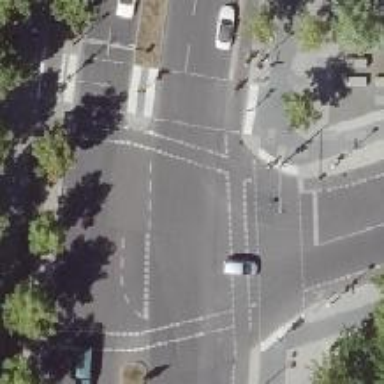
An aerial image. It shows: Tertiary road with asphalt surface and no sidewalk. There is cycle lane on both sides of the road.